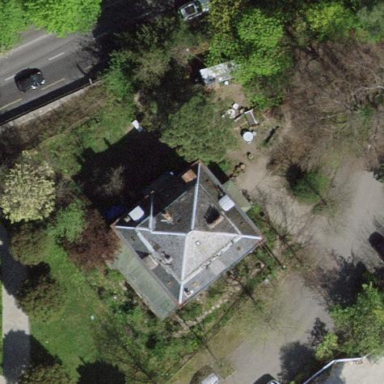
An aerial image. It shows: Garden surrounded by fence.